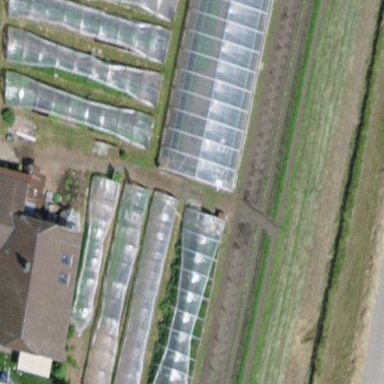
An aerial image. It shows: Area dedicated to greenhouse horticulture.